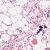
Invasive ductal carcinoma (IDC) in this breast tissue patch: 0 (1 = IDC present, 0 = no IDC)